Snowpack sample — Snodgrass Mountain, Crested Butte, Colorado (2/4/25, 12:06 PM MST)
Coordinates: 38.923, -106.968
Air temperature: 35 °F
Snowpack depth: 80 cm
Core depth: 10 cm
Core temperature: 32 °F
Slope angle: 14°, slope face: 78°
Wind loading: low
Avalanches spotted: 0
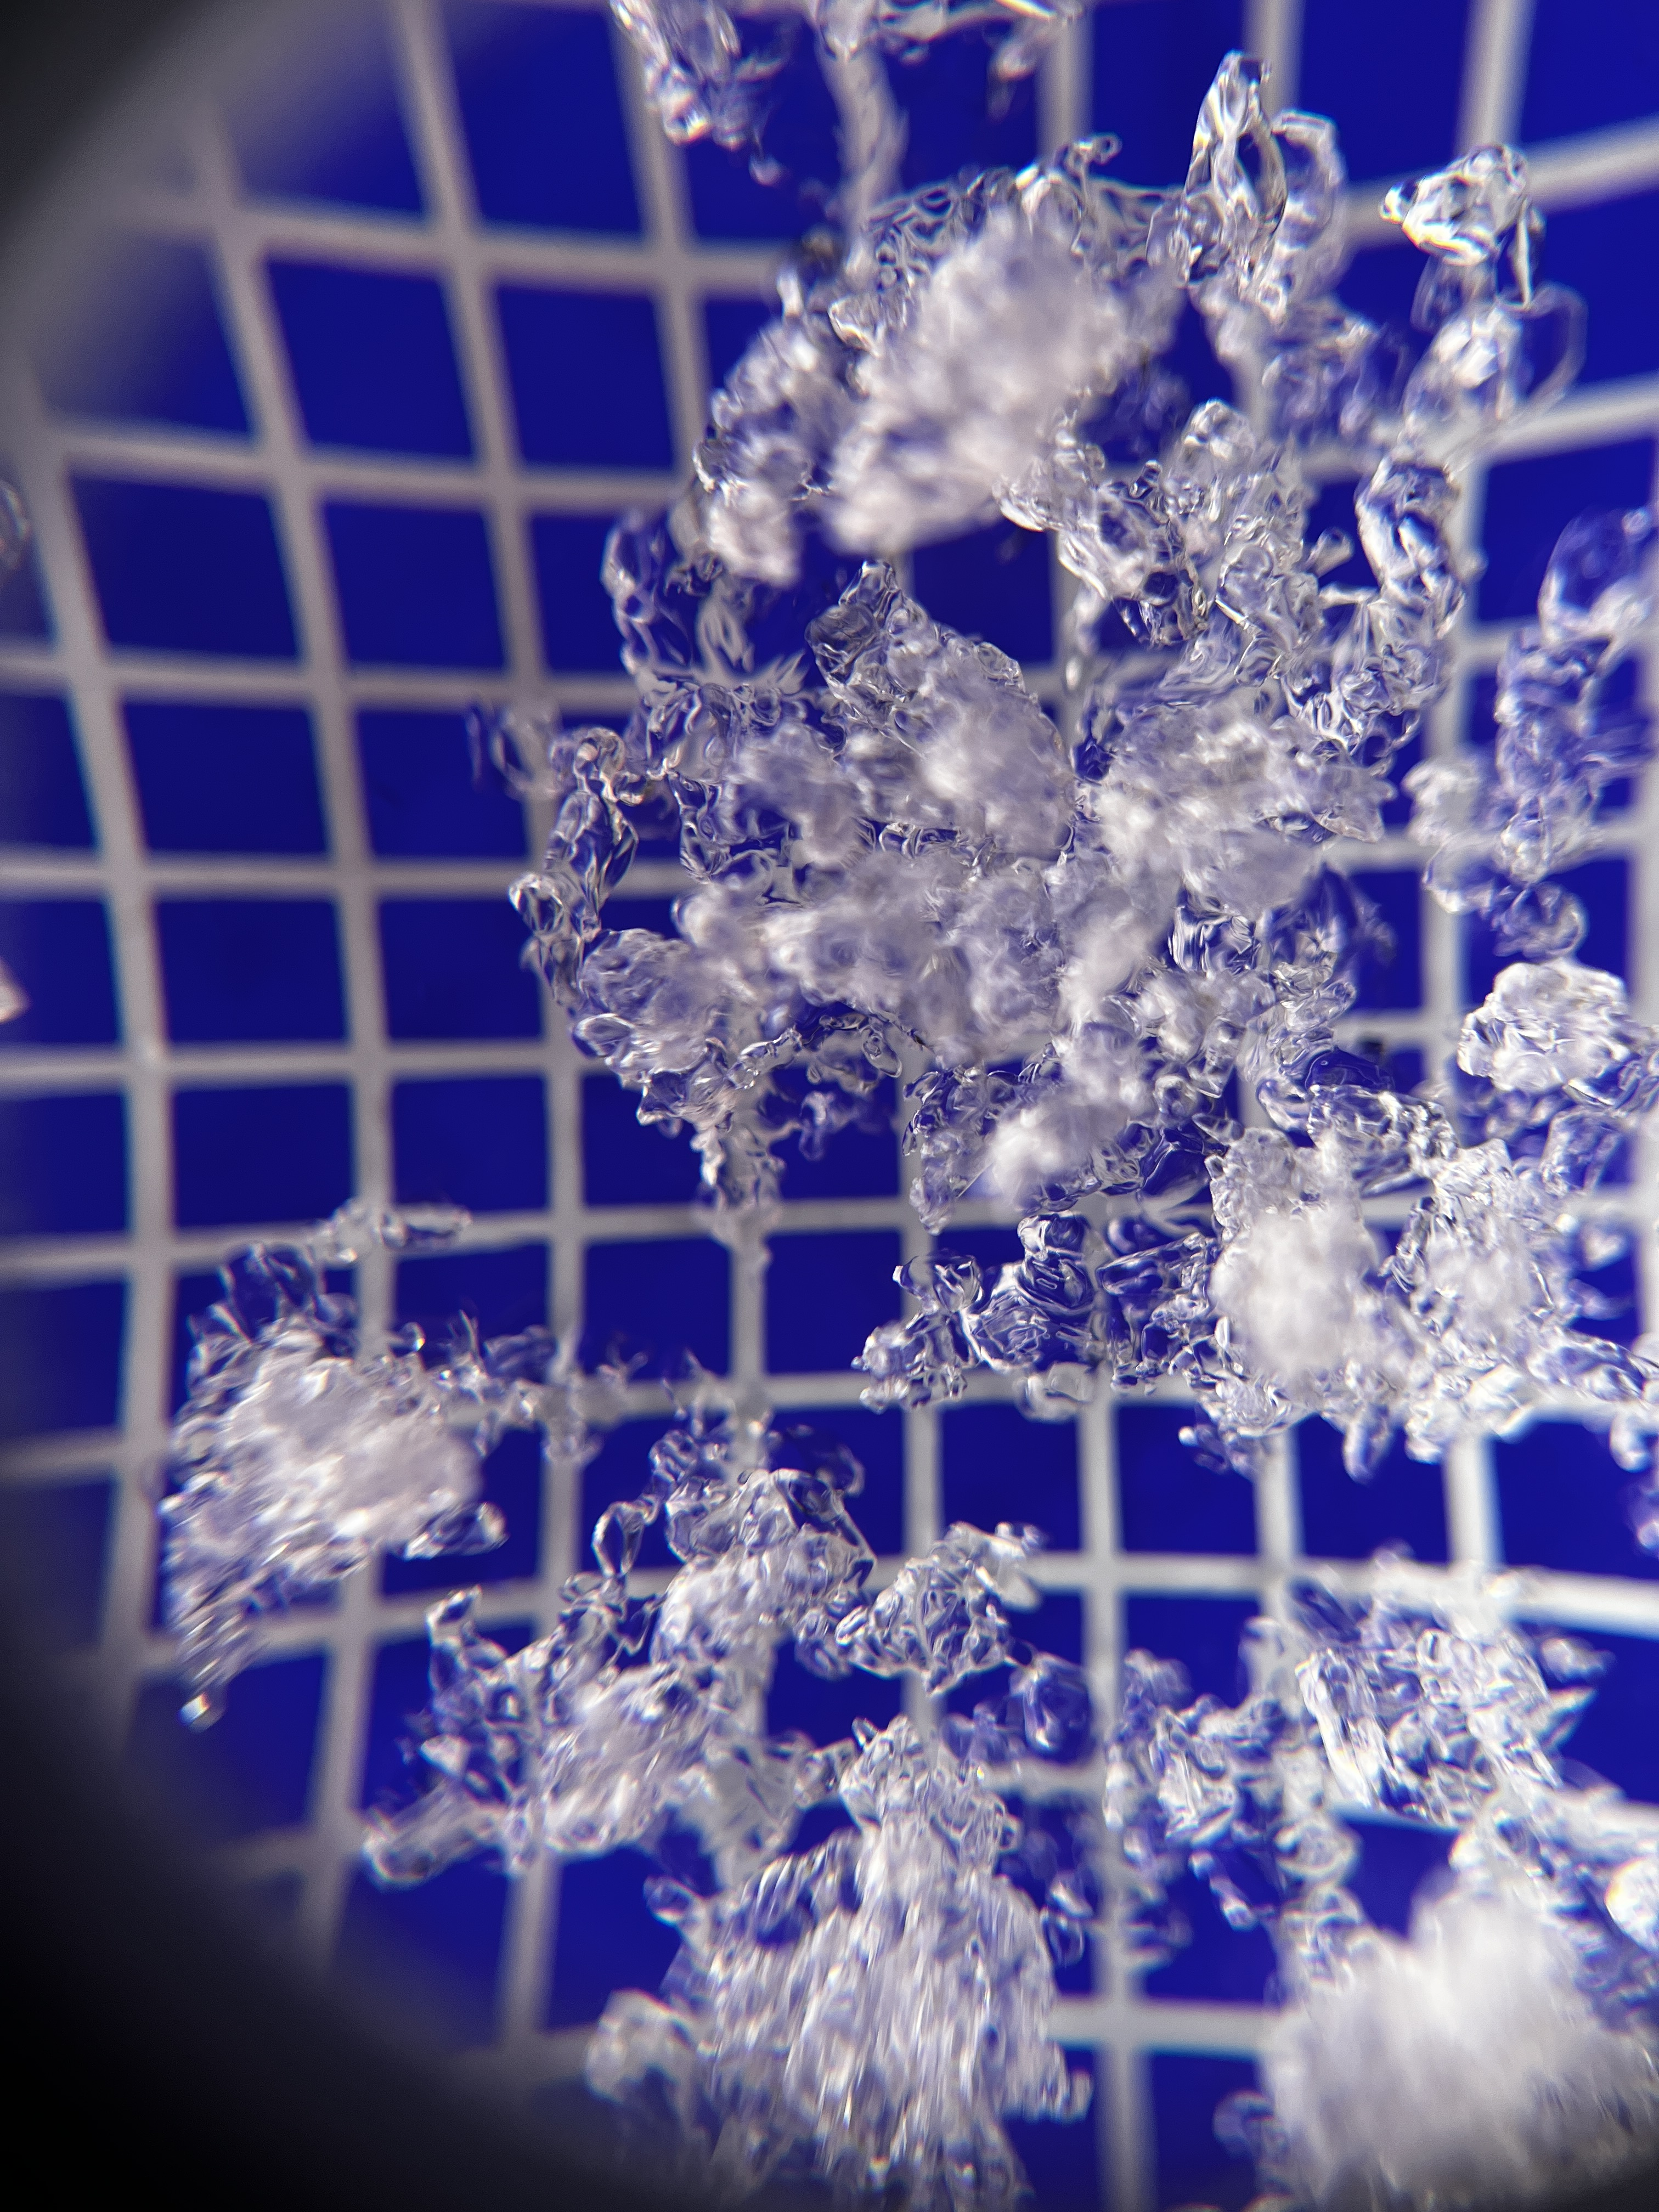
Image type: magnified_profile
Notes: No avalanches nearby, unusually warm weather for the last month reported by residents, Collected 25 yards from treeline